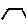
Label: hexagon